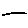
Label: line